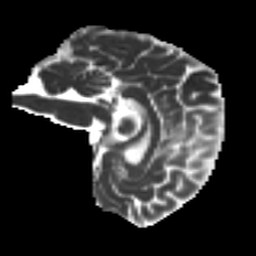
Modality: MD
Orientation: sagittal
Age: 29
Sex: male
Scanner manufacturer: ge
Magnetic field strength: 3 T
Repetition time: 7.8 s
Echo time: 0.0611 s